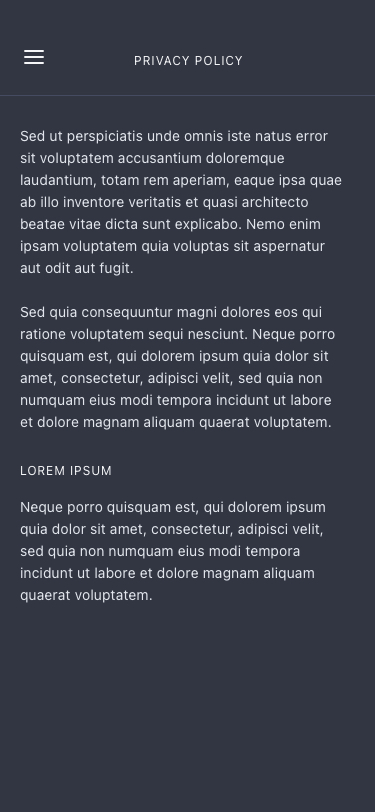
Text in this UI design:
Neque porro quisquam est, qui dolorem ipsum quia dolor sit amet, consectetur, adipisci velit, sed quia non numquam eius modi tempora incidunt ut labore et dolore magnam aliquam quaerat voluptatem.
LOREM IPSUM
Sed ut perspiciatis unde omnis iste natus error sit voluptatem accusantium doloremque laudantium, totam rem aperiam, eaque ipsa quae ab illo inventore veritatis et quasi architecto beatae vitae dicta sunt explicabo. Nemo enim ipsam voluptatem quia voluptas sit aspernatur aut odit aut fugit.

Sed quia consequuntur magni dolores eos qui ratione voluptatem sequi nesciunt. Neque porro quisquam est, qui dolorem ipsum quia dolor sit amet, consectetur, adipisci velit, sed quia non numquam eius modi tempora incidunt ut labore et dolore magnam aliquam quaerat voluptatem.
PRIVACY POLICY